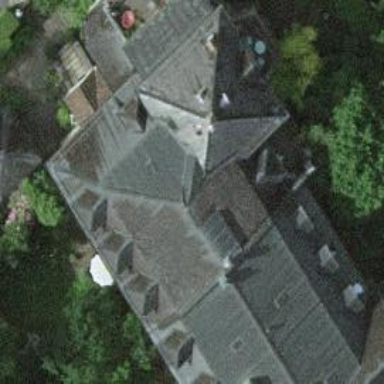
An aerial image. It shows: Hipped roof on residential building.